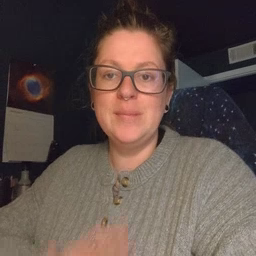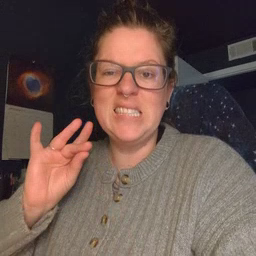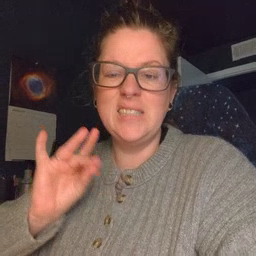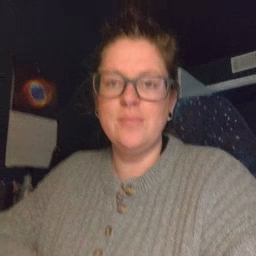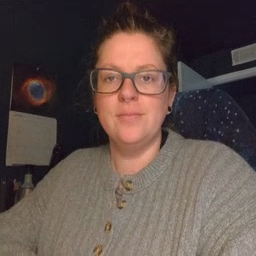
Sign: sticky